Question: I need to set the black and white swap function in forge viewer, for the user to be able to swap the 2D document visualization to black or white background.
When I set this function in the js code, only the black and white layers swap. The background remains white.
Can anybody help?

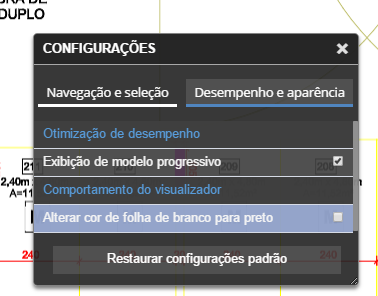
Answer: This should work for AutoCAD 2D drawings, as per <URL>:
> AutoCAD drawings are commonly displayed with white lines on a black
background. Setting reverse swaps (just) these two colors.
And the code should look like:
'''
viewer.setSwapBlackAndWhite(true) // background black
viewer.setSwapBlackAndWhite(false) // background white
'''